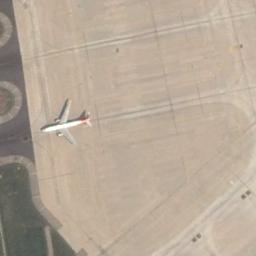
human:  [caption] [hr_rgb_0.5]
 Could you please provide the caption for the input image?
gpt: A plane with the red mark parked on the open area and the lawn in front of it .

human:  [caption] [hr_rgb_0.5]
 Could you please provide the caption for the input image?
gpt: A red-tailed plane was parked on the edge of the lot .

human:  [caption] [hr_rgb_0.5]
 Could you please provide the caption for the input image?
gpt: A red-patterned plane parked in a clearing .

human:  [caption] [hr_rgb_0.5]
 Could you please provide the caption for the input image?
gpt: There is a plane on the runway .

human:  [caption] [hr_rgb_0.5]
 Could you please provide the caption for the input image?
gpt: There is an airplane in the parking lot .